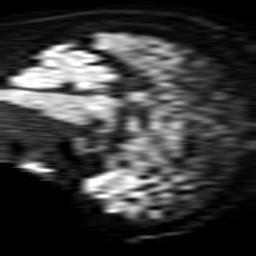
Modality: TRACE
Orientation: sagittal
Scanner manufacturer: philips
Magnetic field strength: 1.5 T
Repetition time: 3.394 s
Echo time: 0.09411 s